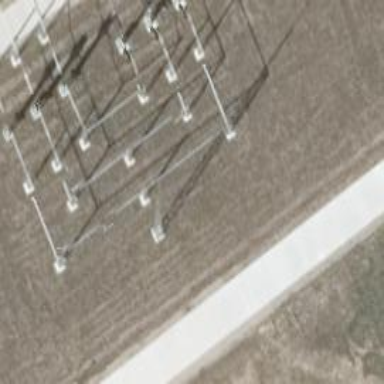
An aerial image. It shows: Three cables.